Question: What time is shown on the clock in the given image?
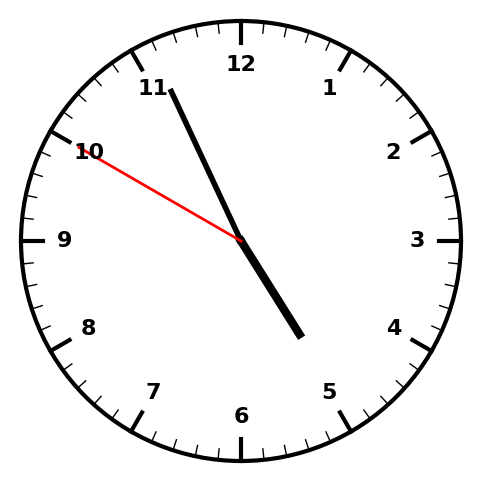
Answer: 04:55:50